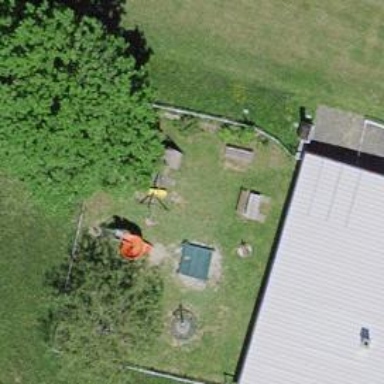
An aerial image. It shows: Playground with grass surface. The playground has playful theme.